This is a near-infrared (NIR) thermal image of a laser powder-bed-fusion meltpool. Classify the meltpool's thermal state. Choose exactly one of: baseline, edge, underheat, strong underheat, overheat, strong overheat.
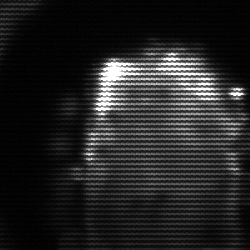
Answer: baseline